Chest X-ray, PA view. Patient: 63 years old, sex F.
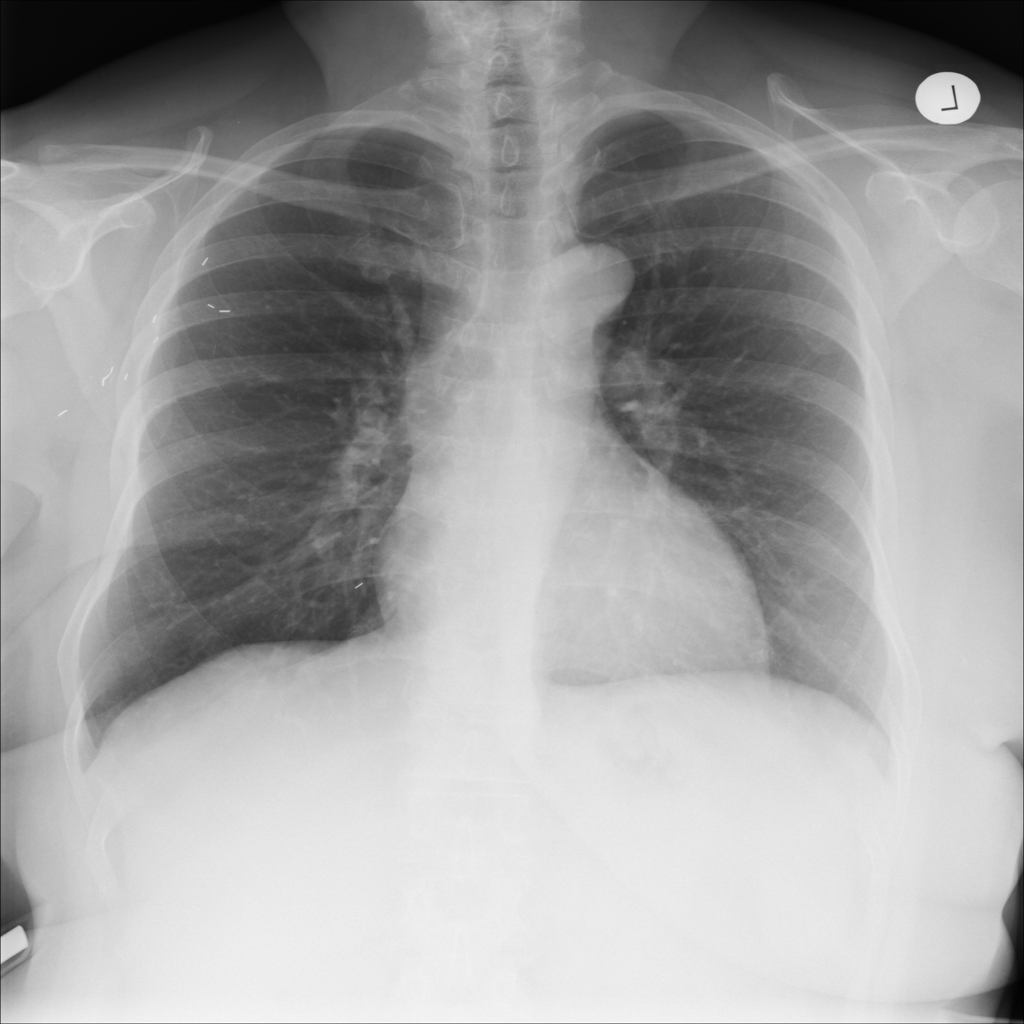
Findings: No Finding